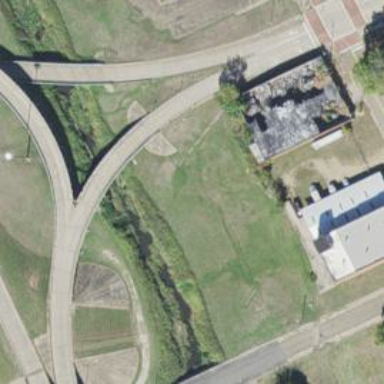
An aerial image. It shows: Viaduct bridge on secondary link road.